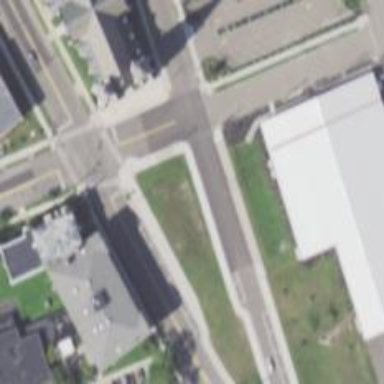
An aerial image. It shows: Road with stop sign.